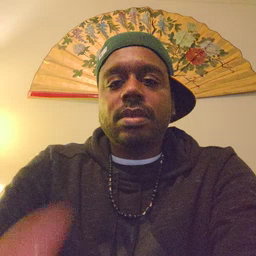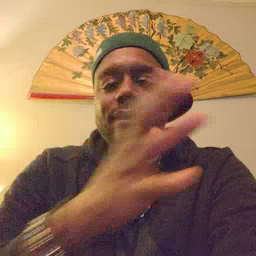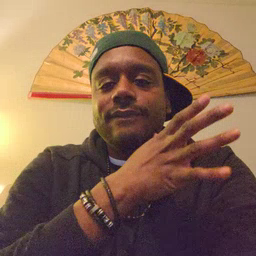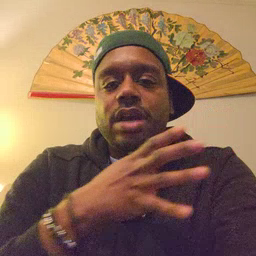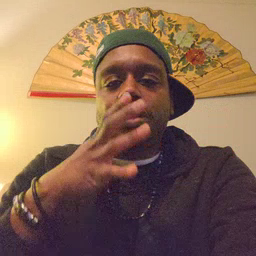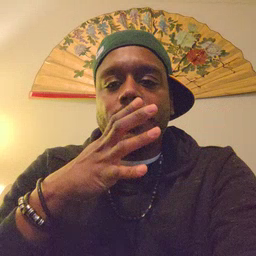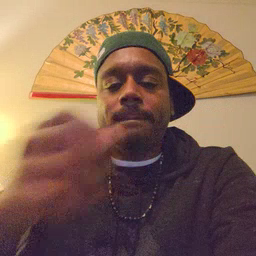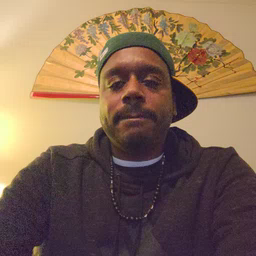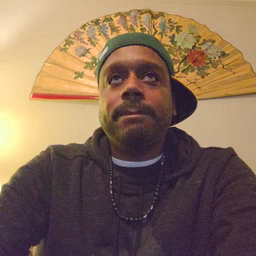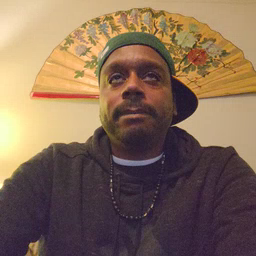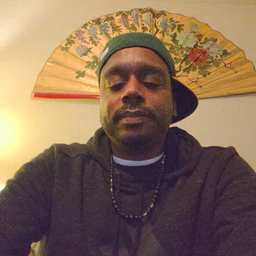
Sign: farm